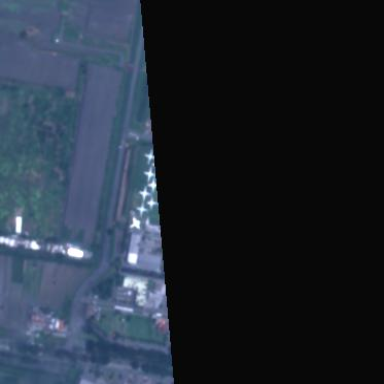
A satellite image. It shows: Apron at the airport.